Question: In my application, I have what is essentially the syntax tree of a mathematical expression as neo4j graph... a picture is probably helpful:

I'm wondering if it's possible to write a Cypher query that fully evaluates a tree like this for the top node, i.e.:
- - - -
The value is stored in the property for the input nodes, in the max and avg nodes the value is not present and should be calculated.
Here's the whole thing in neo4j console: <URL>
I have a feeling that it might be possible with some WITH and REDUCE and similar voodoo, but I can't piece it quite together.
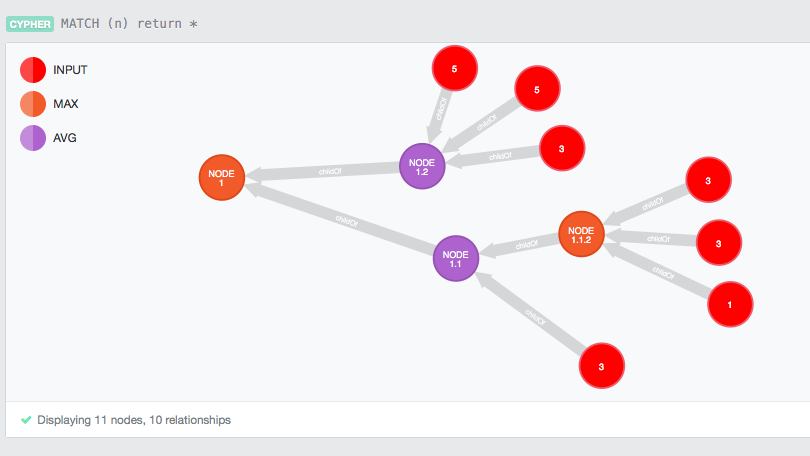
Answer: here is a flat solution that seems to do the trick.
I tried something like FOREACH (n in range(0,2)....... but you cannot use match within a foreach :/ so here i update all avg nodes, then update all max nodes and then repeat cause the first pass would not populated child max nodes of avg.
i hope this st least points you in a helpful direction :)
'''
MATCH (n1:AVG)-[]-(p1)
WITH AVG(p1.status) AS NEWSTATUS1, n1 AS ND1
MERGE (n1:AVG { name:ND1.name })
ON MATCH SET n1.status=NEWSTATUS1
with 1 as A
MATCH (n2:MAX)-[]-(p2)
WITH MAX(p2.status) AS NEWSTATUS2, n2 AS ND2
MERGE (n2:MAX { name:ND2.name })
ON MATCH SET n2.status=NEWSTATUS2
with 2 as B
MATCH (n3:AVG)-[]-(p3)
WITH AVG(p3.status) AS NEWSTATUS3, n3 AS ND3
MERGE (n3:AVG { name:ND3.name })
ON MATCH SET n3.status=NEWSTATUS3
with 3 as C
MATCH (n4:MAX)-[]-(p4)
WITH MAX(p4.status) AS NEWSTATUS4, n4 AS ND4
MERGE (n4:MAX { name:ND4.name })
ON MATCH SET n4.status=NEWSTATUS4
'''